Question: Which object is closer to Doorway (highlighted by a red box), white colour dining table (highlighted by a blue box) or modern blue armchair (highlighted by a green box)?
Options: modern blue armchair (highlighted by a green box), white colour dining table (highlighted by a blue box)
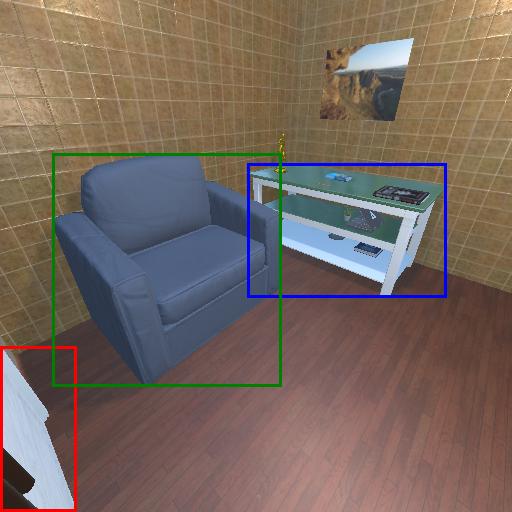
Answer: modern blue armchair (highlighted by a green box)